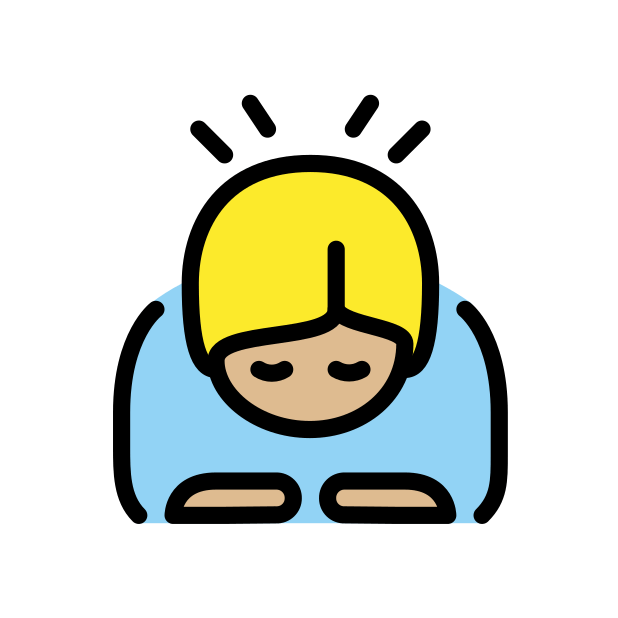
person bowing: medium-light skin tone